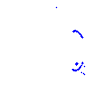
Particle: kaon